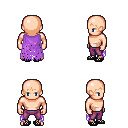
a pixel art fantasy rpg character, male body template, human, light skin, maroon tattered cape, magenta pants, plain hairstyle, ghillies, four views (front, back, left, right), 2x2 character sprite sheet, small pixel art, hard edges, no anti-aliasing